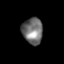
Tissue: skin
Cell type: Epithelial cells
Senescence score: 0.2276
Nuclear area (px): 525
Mean DAPI intensity: 113.472